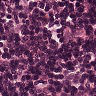
Metastatic tissue present: no